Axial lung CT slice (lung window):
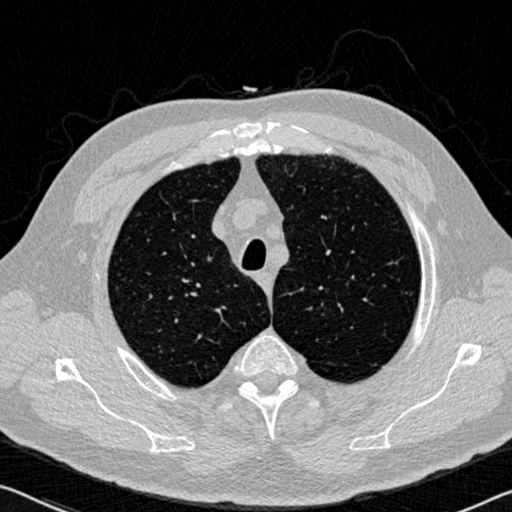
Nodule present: no